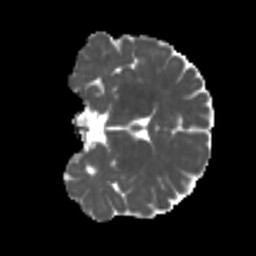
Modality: MD
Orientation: coronal
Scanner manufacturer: siemens
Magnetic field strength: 3 T
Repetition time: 4 s
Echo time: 0.0594 s